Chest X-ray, PA view. Patient: 20 years old, sex F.
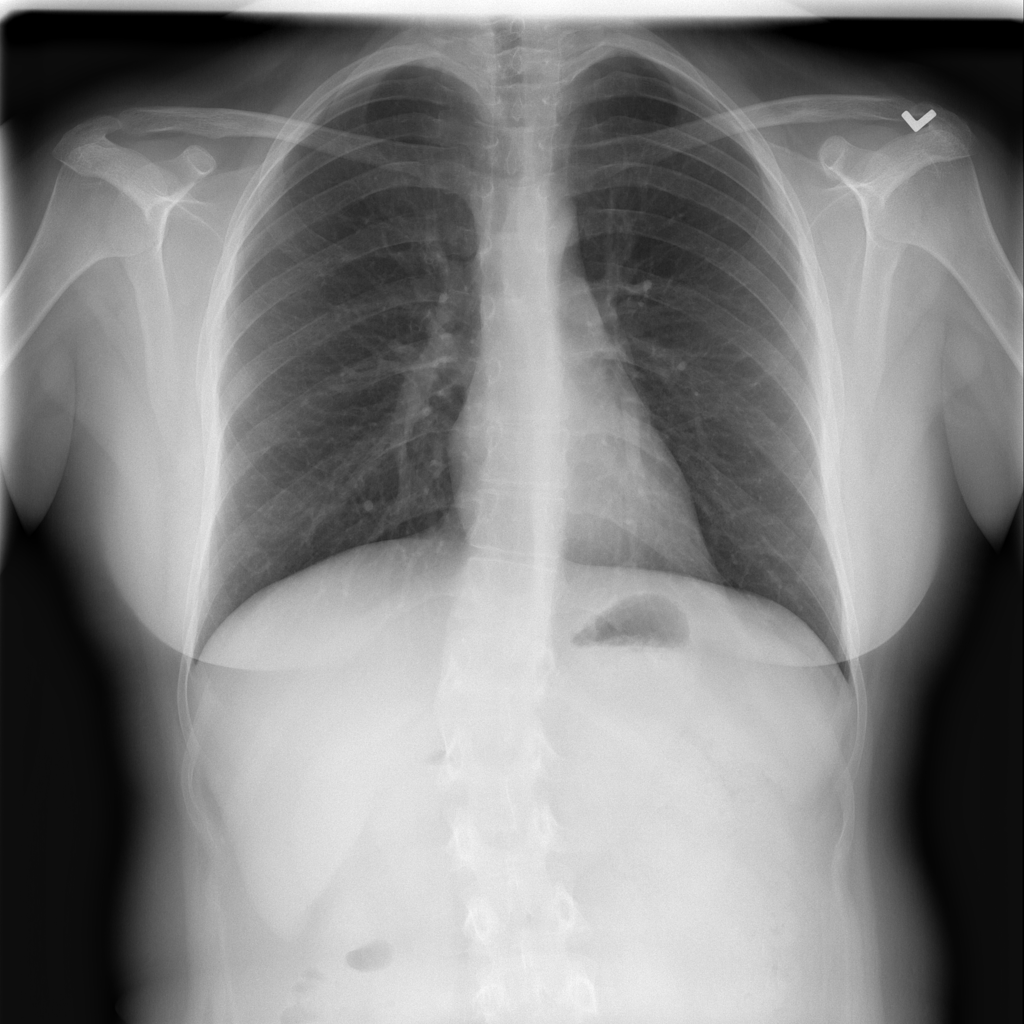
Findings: No Finding